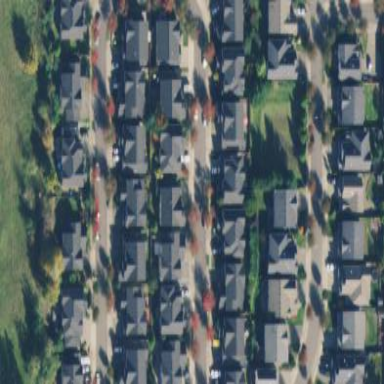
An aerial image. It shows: Residential neighbourhood.